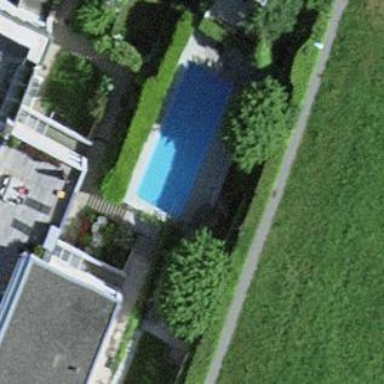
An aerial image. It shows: Swimming pool located in leisure land.